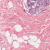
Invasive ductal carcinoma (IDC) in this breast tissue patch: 0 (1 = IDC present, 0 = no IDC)